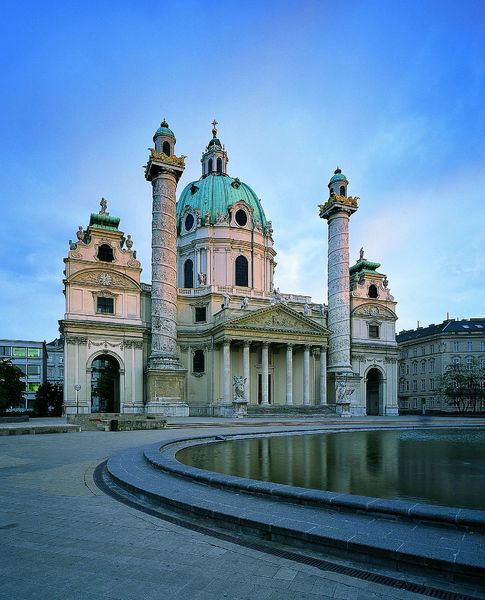
Titel: Karlskirche in Wien
Künstler: Johann Bernhard Fischer von Erlach
Standort: Wien, Karlskirche (EU - AUT)
Schlagwörter: blau, himmel, wasser, grün, see, teich, laterne, strasse, säule, säulen, dach, gebäude, architektur, barock, häuser, kirche, brunnen, bassin, fassade, pflaster, kuppel, foto, fotografie, türme, dom, kupfer, herrscher, österreich, gedreht, portal, portikus, antik, tempel, wien, wasserbecken, sakral, basilika, zentralbau, segmentgiebel, longitudinalbau, dreieicksgiebel, votivkirche, patina, trajanssäule, karlskirche, boromini, tümpanon, paulskirche, carlo, pestsäule, st. stephan, auchitektur, redidenz, becne, boromeo